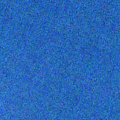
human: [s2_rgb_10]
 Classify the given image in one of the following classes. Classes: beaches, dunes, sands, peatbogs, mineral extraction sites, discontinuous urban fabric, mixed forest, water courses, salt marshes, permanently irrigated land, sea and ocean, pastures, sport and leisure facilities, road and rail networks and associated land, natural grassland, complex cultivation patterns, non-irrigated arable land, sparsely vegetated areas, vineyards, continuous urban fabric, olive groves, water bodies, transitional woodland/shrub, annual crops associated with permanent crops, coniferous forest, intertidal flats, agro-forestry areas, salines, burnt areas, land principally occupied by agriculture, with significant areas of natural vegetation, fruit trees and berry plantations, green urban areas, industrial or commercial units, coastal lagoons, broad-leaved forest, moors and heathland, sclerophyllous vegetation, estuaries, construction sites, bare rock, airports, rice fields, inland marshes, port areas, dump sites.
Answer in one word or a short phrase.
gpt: sea and ocean